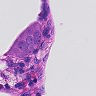
Metastatic tissue present: yes